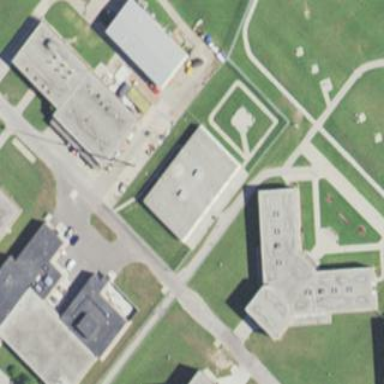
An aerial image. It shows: Prison building.